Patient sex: M
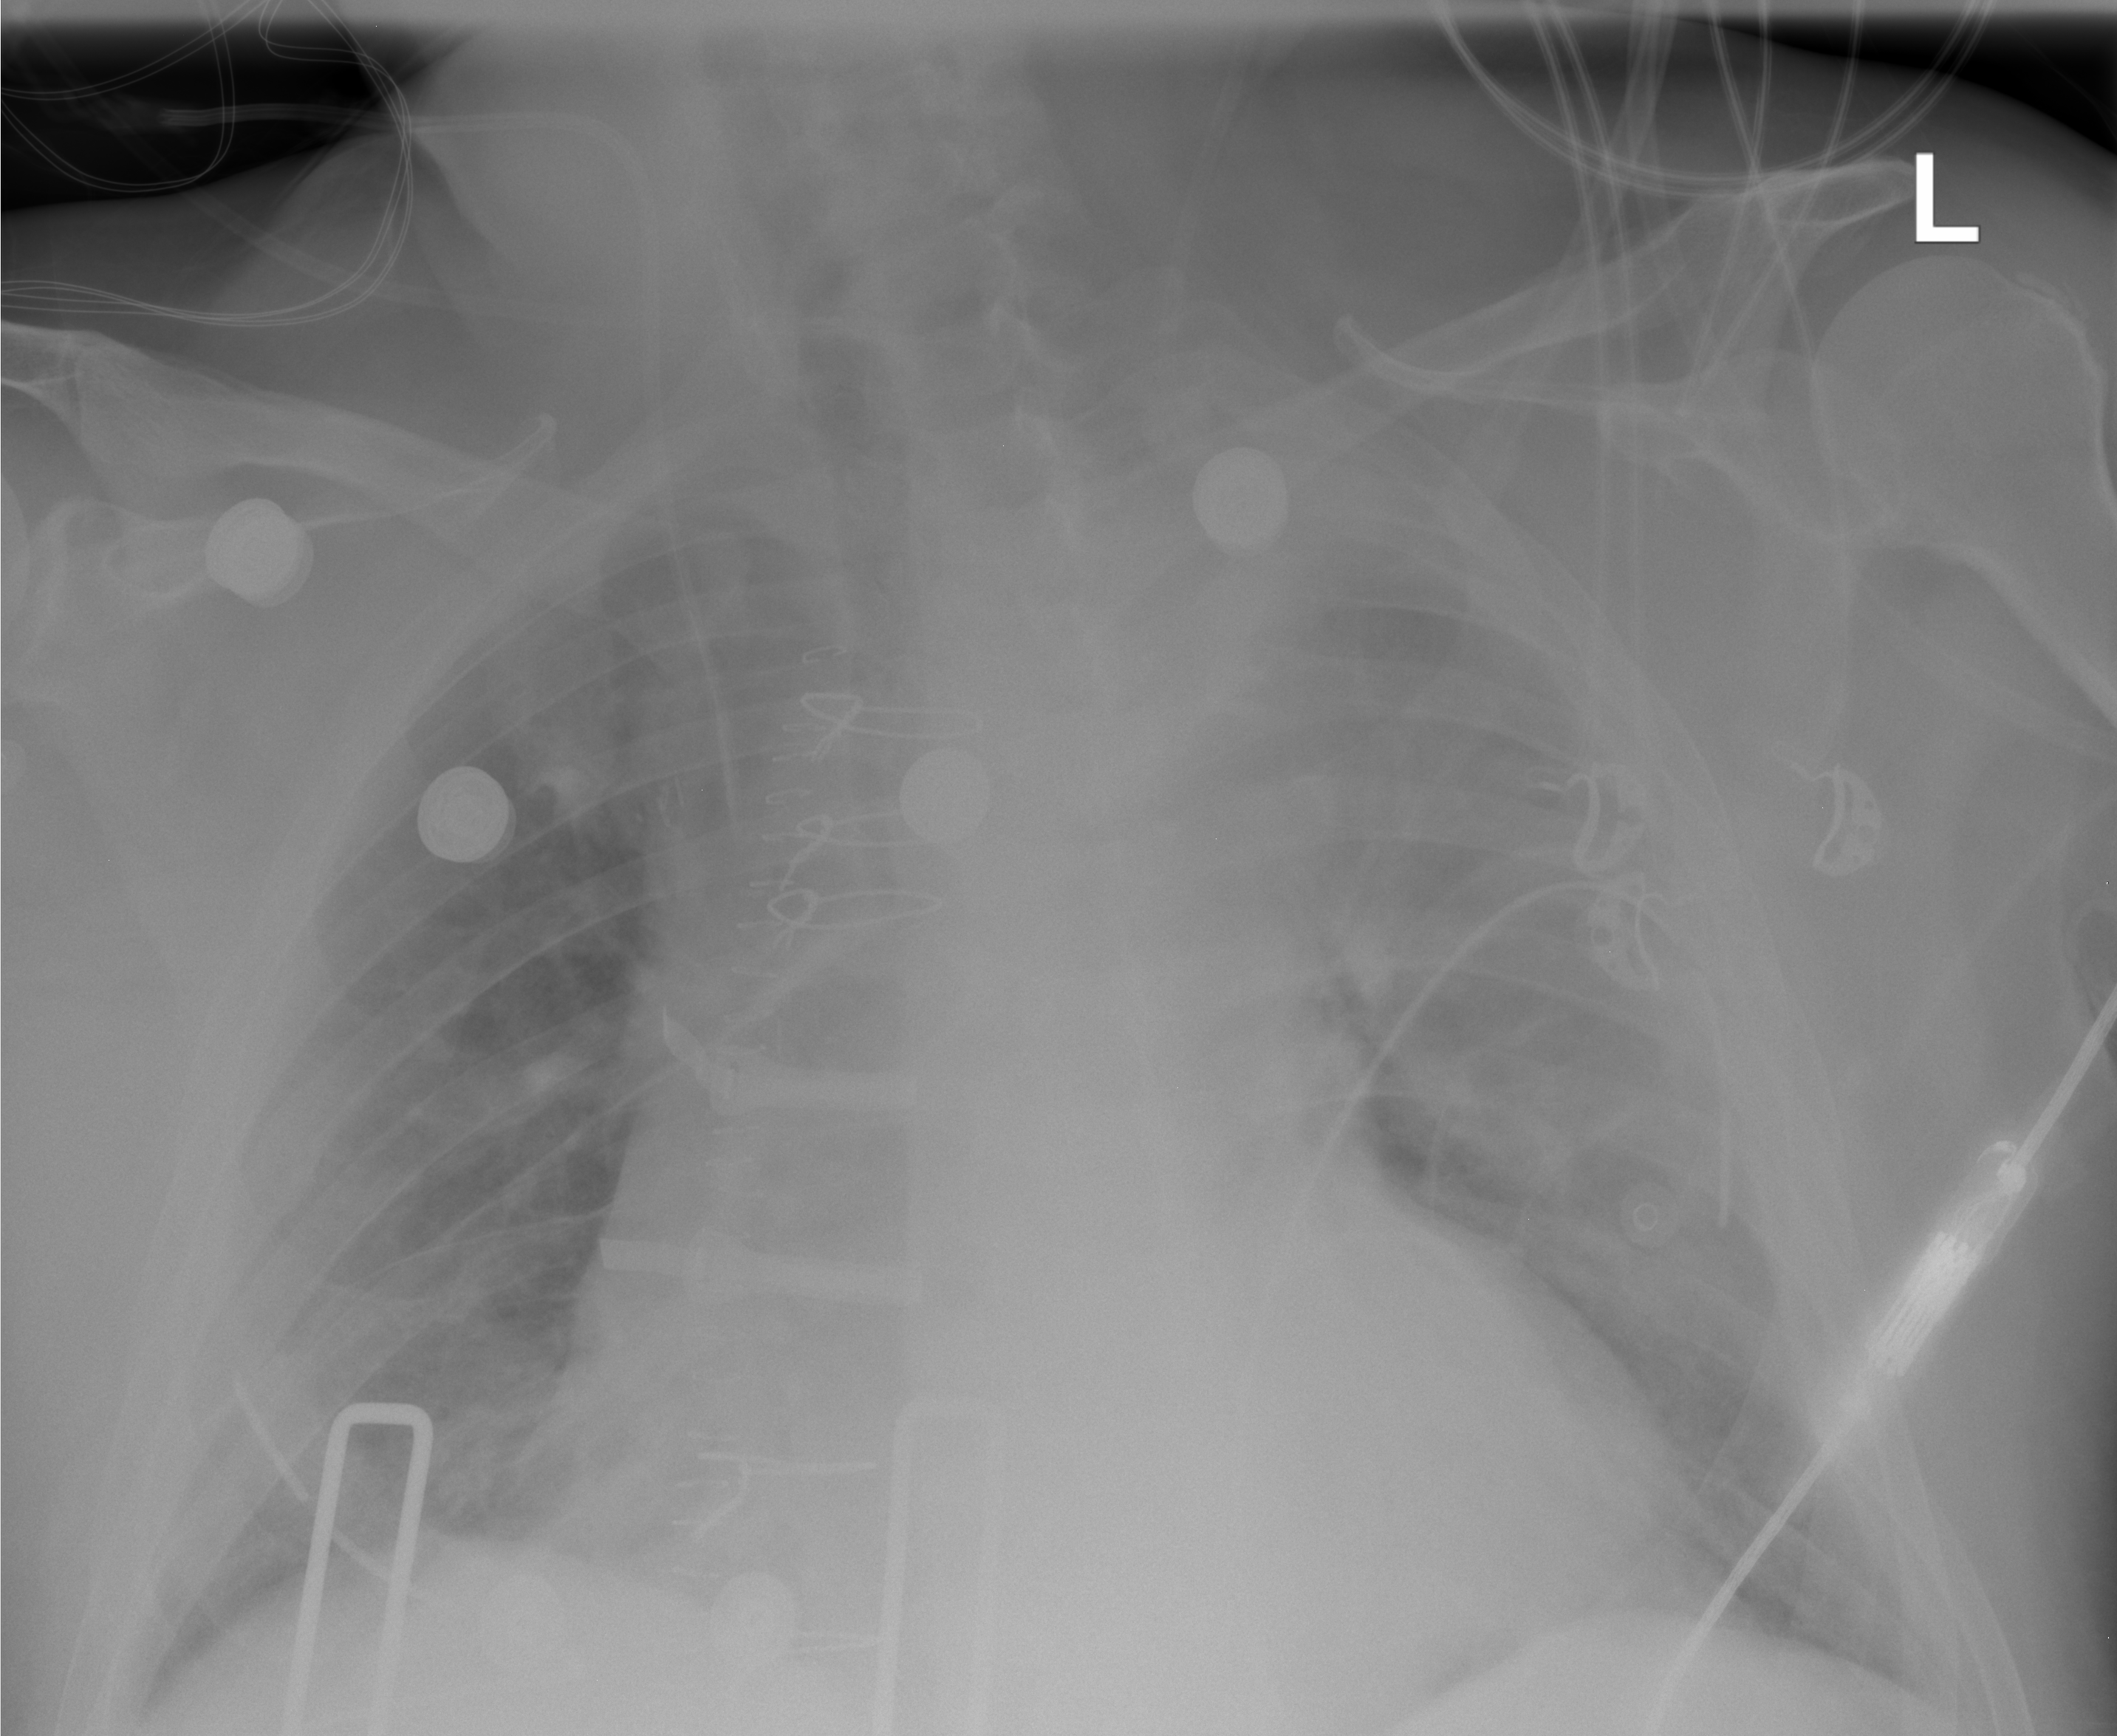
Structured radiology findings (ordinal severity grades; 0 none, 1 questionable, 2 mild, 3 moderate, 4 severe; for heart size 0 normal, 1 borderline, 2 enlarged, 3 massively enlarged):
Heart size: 2
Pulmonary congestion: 0
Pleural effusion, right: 0
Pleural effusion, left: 2
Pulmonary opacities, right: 0
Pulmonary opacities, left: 0
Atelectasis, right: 0
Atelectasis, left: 3